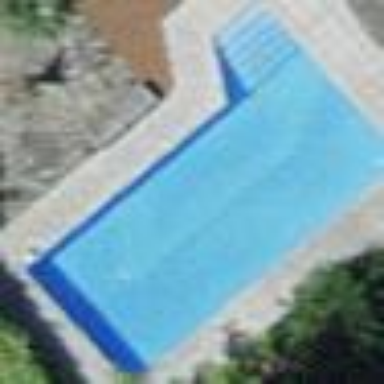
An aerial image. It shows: Swimming pool located in leisure land.